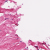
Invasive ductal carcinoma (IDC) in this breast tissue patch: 0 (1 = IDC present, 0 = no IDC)